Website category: sports
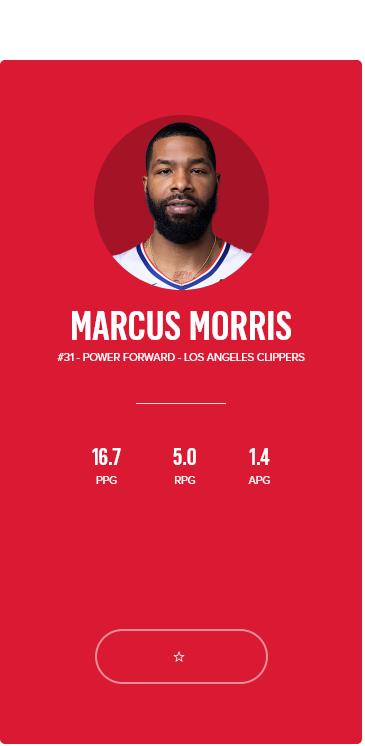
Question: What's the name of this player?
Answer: MARCUS MORRIS

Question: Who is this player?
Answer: MARCUS MORRIS

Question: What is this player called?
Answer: MARCUS MORRIS

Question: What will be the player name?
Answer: MARCUS MORRIS

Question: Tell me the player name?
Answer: MARCUS MORRIS

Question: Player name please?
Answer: MARCUS MORRIS

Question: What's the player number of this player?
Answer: #31

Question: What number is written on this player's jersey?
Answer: #31

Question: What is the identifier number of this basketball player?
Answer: #31

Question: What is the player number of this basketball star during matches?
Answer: #31

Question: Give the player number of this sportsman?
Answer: #31

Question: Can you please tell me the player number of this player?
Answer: #31

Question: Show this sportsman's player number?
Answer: #31

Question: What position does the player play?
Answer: POWER FORWARD

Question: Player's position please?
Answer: POWER FORWARD

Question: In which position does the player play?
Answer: POWER FORWARD

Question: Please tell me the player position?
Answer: POWER FORWARD

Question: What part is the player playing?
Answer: POWER FORWARD

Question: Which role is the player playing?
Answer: POWER FORWARD

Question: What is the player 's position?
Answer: POWER FORWARD

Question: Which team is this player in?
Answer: LOS ANGELES CLIPPERS

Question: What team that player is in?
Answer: LOS ANGELES CLIPPERS

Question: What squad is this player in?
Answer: LOS ANGELES CLIPPERS

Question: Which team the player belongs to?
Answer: LOS ANGELES CLIPPERS

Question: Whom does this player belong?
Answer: LOS ANGELES CLIPPERS

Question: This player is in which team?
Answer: LOS ANGELES CLIPPERS

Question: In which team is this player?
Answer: LOS ANGELES CLIPPERS

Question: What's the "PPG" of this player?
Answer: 16.7

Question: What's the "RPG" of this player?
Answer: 5.0

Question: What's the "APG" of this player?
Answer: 1.4

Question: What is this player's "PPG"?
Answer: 16.7

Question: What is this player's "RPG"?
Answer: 5.0

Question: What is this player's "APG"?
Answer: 1.4

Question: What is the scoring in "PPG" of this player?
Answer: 16.7

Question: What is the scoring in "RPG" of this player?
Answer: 5.0

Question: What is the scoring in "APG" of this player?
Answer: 1.4

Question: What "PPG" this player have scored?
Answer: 16.7

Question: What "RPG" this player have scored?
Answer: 5.0

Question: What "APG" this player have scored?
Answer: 1.4

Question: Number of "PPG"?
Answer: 16.7

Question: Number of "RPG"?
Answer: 5.0

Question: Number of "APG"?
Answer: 1.4

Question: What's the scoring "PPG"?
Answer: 16.7

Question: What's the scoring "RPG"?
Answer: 5.0

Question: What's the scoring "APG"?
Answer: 1.4